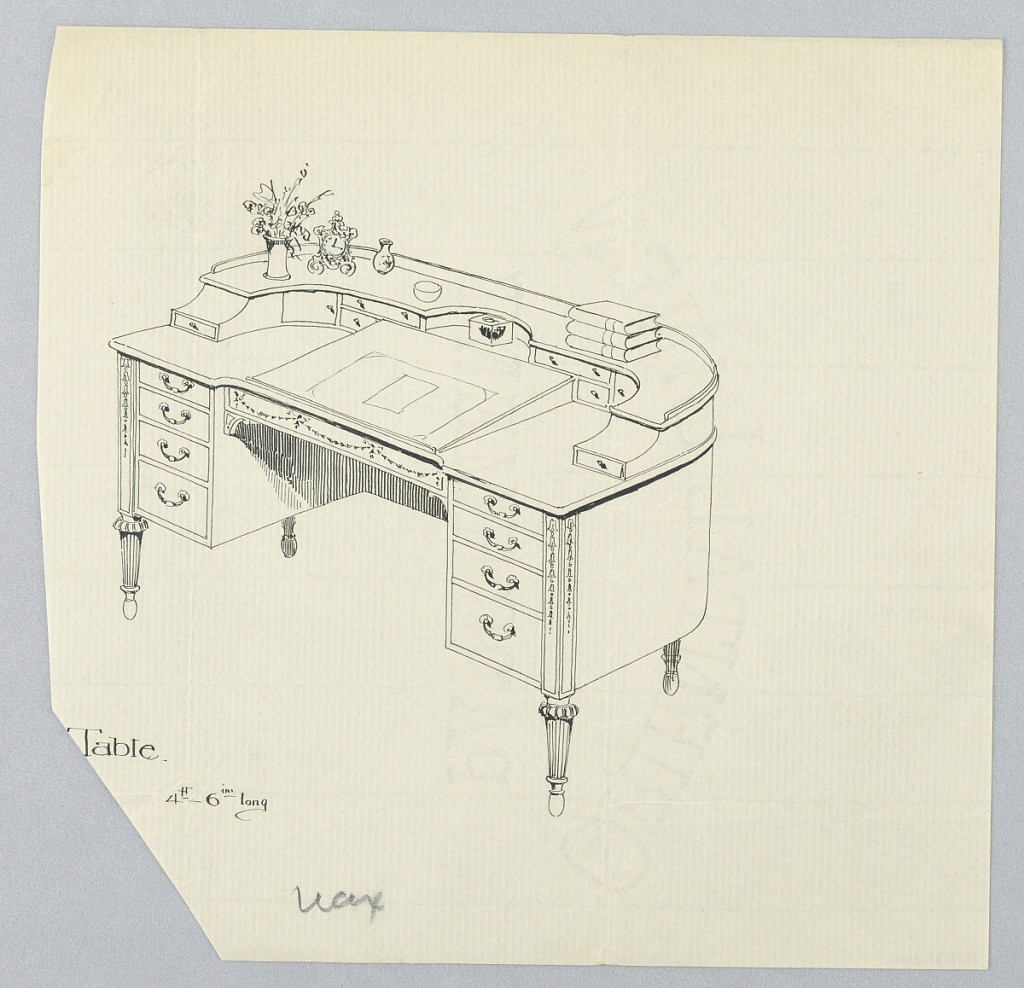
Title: Design for Writing Table
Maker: A.N. Davenport Co.
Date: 1900–05
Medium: Pen and black ink, black crayon on thin cream paper
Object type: Drawing
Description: Two-tier writing table with rounded back, raised on 4 tapering, fluted legs; cut-out center bottom flanked by 4 drawers of varying sizes stacked vertically on either side; blotter and inkwell top center; upper section has 8 drawers of varying sizes with stack of books upper right and vases (one with flowers) and an ornate clock upper left.